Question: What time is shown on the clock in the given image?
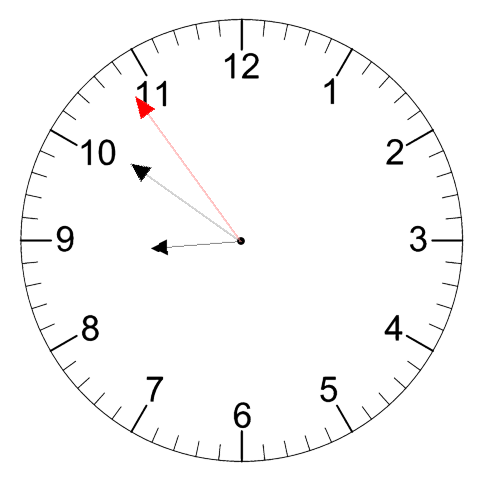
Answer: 08:50:54